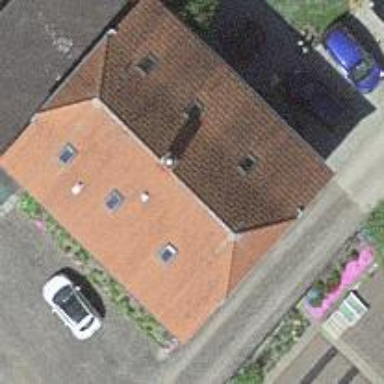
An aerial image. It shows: Residential building.